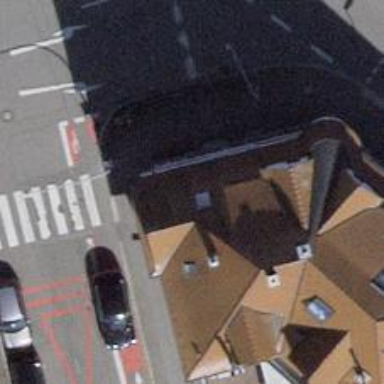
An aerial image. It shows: Fast food establishment.